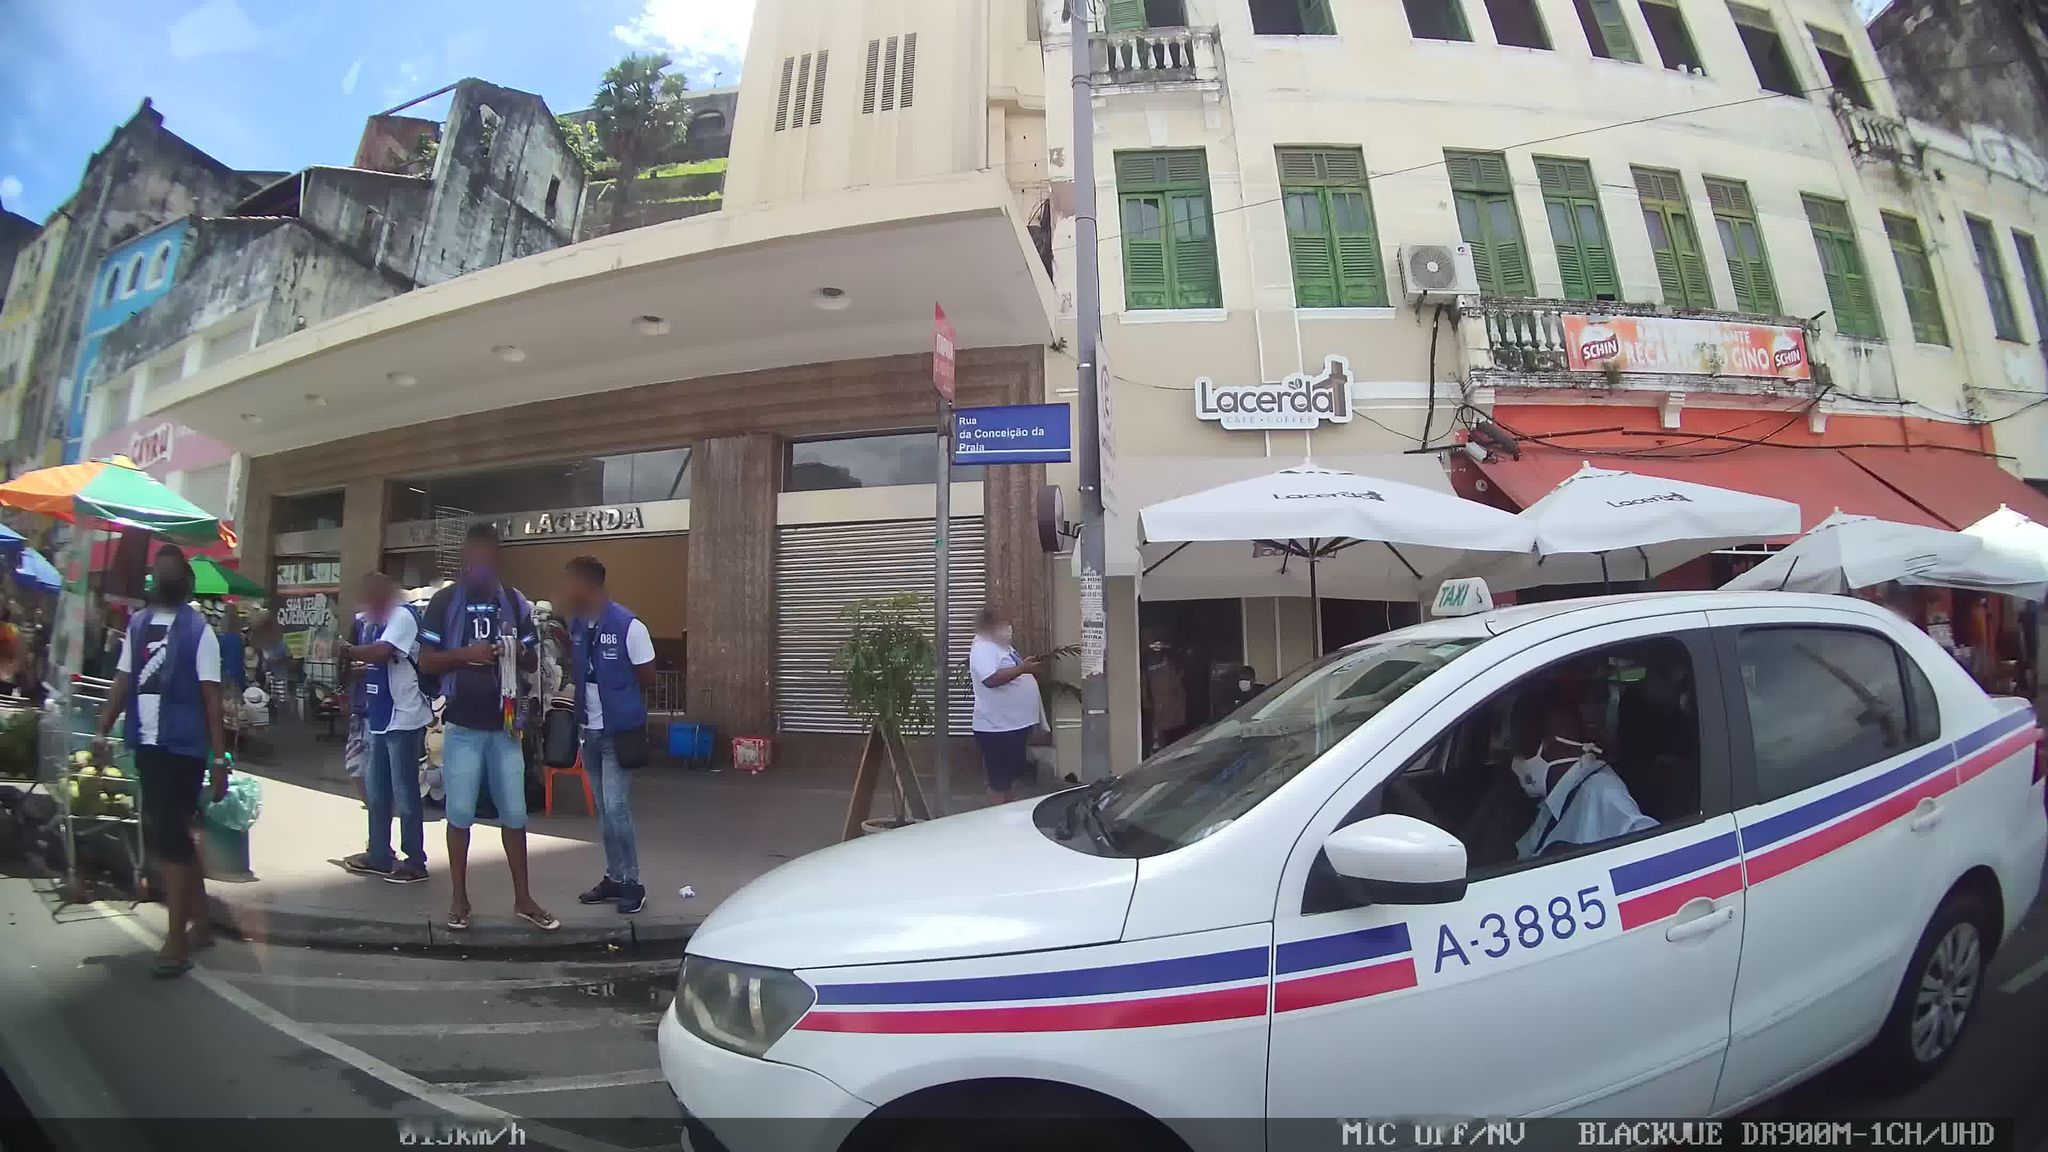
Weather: clear
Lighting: day
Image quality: good
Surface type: walking surface
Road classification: elevator
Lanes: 1
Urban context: urban centre
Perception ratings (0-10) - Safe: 1.88, Lively: 7.34, Beautiful: 5.17, Boring: 3.43, Depressing: 6.49, Wealthy: 4.75